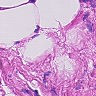
Metastatic tissue present: no